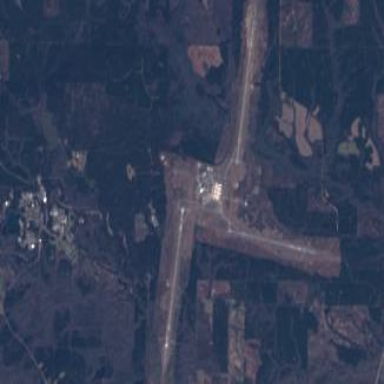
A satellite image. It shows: Military airfield located within larger aerodrome area.